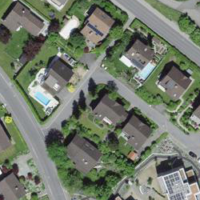
EUNIS habitat code: 54
Species observed at this site:
Allium ursinum
Astrantia major
Geum rivale
Cardamine pratensis
Prunus padus
Filipendula ulmaria